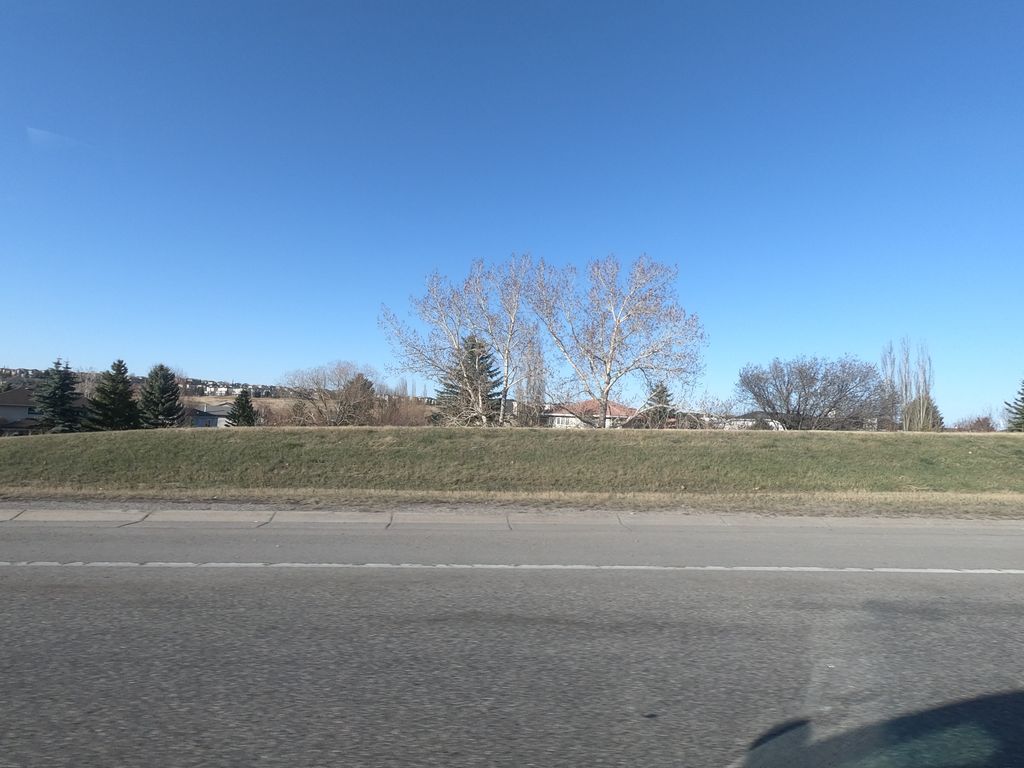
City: calgary